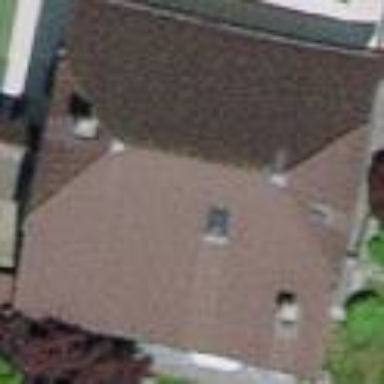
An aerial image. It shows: House with half-hipped roof shape.